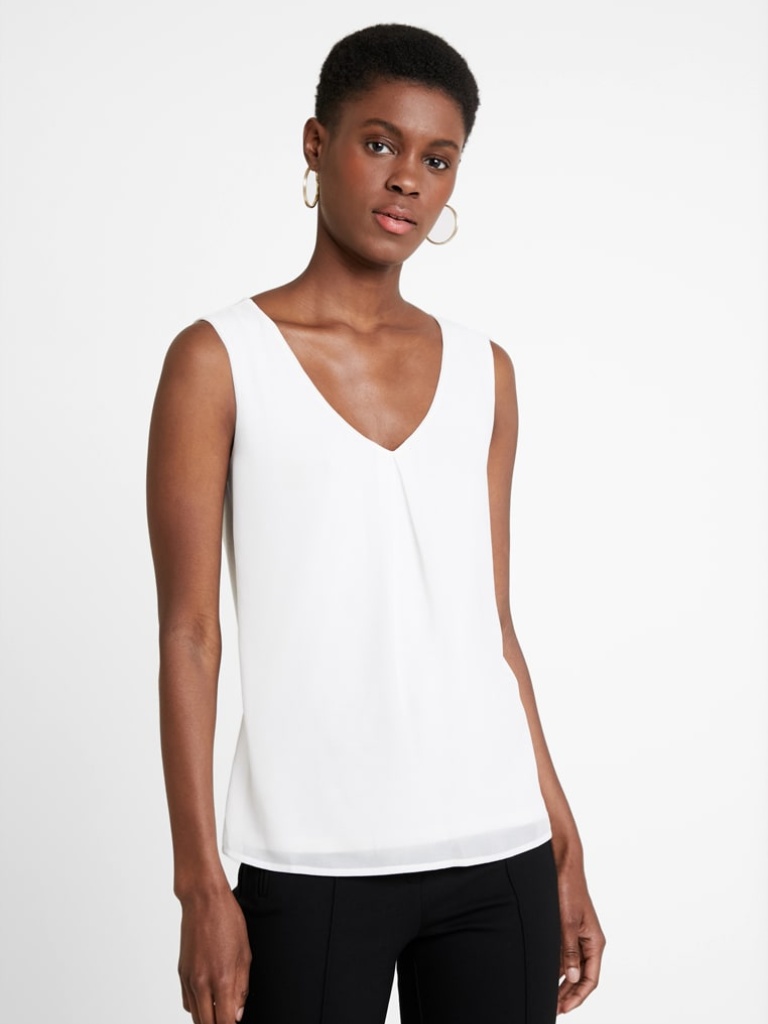
jersey relaxed sleeveless hip length Untucked v-neck tank